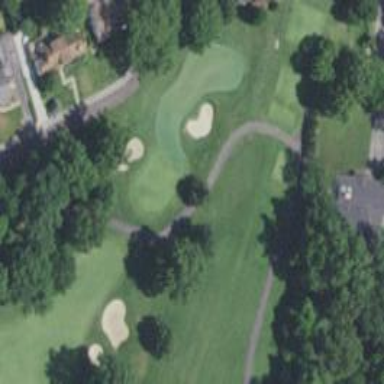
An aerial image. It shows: Path for golf carts.